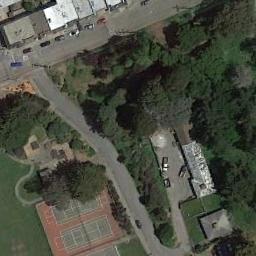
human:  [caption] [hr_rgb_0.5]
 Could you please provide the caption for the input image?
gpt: There are many trees near the tennis courts .

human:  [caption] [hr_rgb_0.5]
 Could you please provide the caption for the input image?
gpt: There are several cars parked by the tennis court .

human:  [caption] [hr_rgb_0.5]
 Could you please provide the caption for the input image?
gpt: The tennis court is on the grass next to some buildings and trees .

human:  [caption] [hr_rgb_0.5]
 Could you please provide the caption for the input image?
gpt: There is a large forest and buildings next to the tennis court on the lawn .

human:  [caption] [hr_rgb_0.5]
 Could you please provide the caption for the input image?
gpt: There are many green trees near the tennis court .